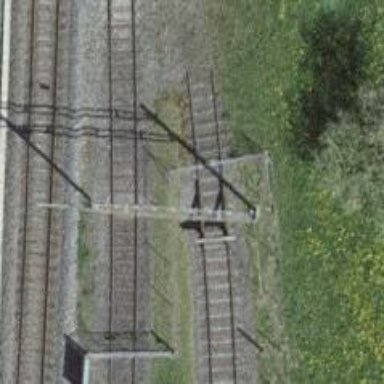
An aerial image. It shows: Railway buffer stop.